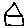
Label: house